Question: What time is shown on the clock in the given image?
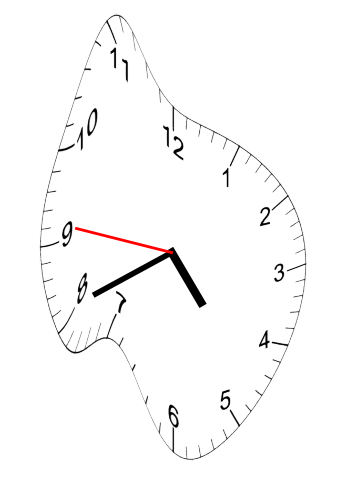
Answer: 04:40:46